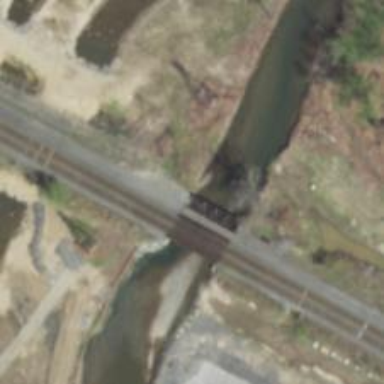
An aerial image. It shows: Abandoned railroad bridge.